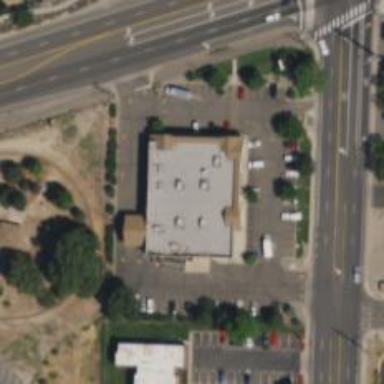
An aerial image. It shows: Pharmacy providing healthcare services.